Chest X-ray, PA view. Patient: 72 years old, sex M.
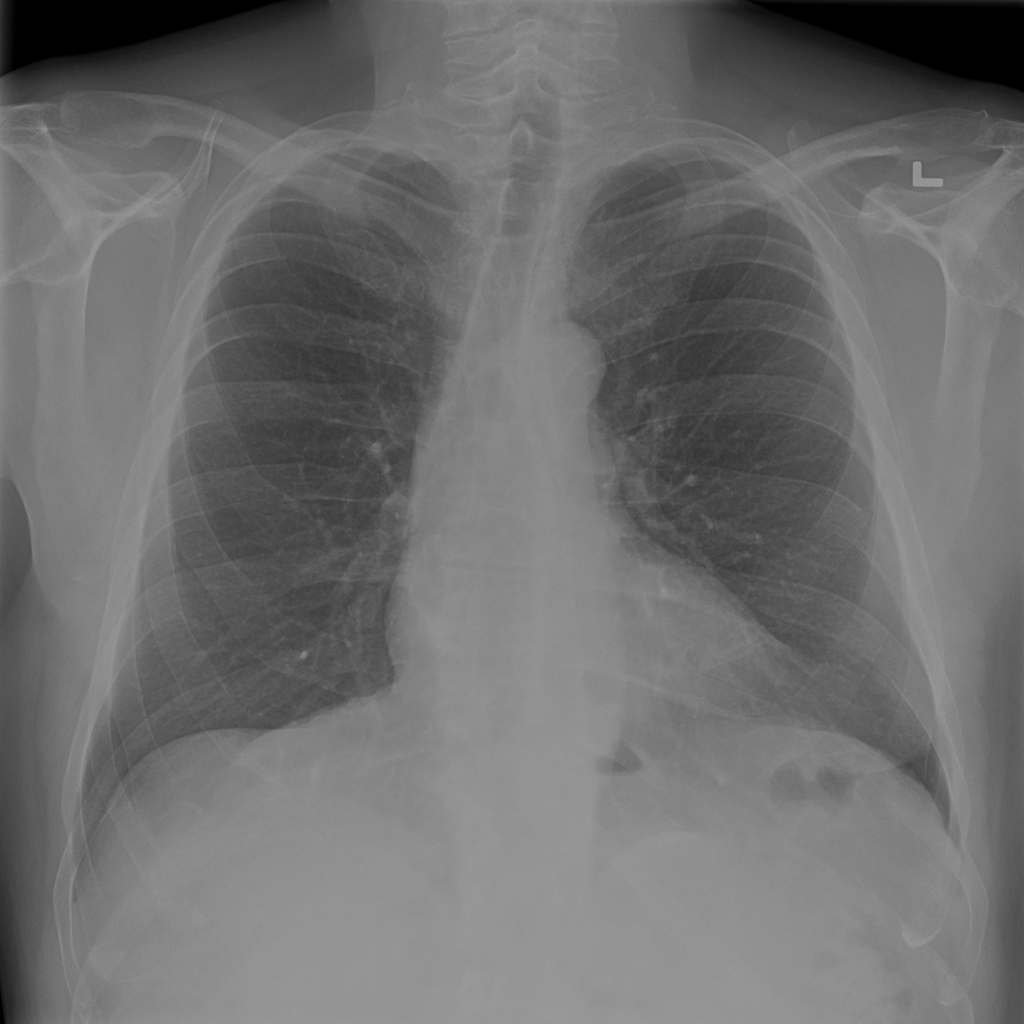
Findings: No Finding